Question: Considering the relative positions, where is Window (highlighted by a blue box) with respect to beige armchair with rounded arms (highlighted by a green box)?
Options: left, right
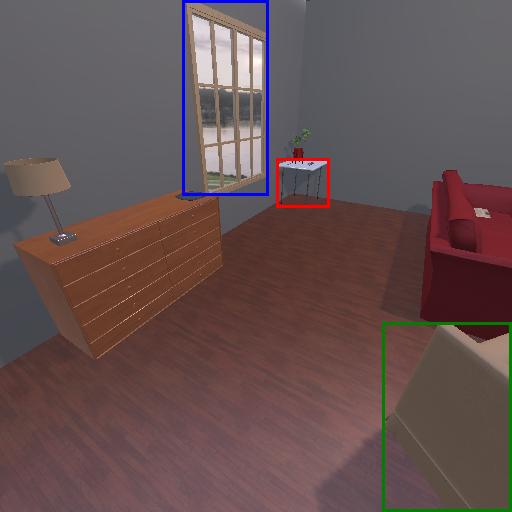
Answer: left